Question: I am trying to find a powershell (or WMI) query to find the sum of disk space utilization in a PC. I have the following query...

But as you can see in the image, it is showing separate rows for each drive.
How Can I get the total of disk space.
Sebastian
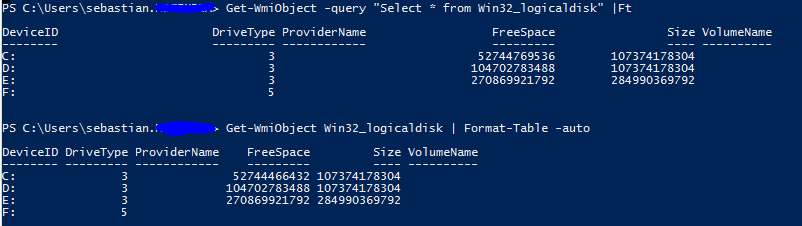
Answer: 'Measure-Object' should do that work for you nicely. You didnt say what data you were looking for exactly so this would give both sums of 'FreeSpace' and 'Size'.
'''
Get-WmiObject -class win32_logicaldisk | Measure-Object -Sum freespace,size
-or-
Get-WmiObject -class win32_logicaldisk | Measure-Object -Sum size
'''
You need to extract the sum from that for it to be useful.